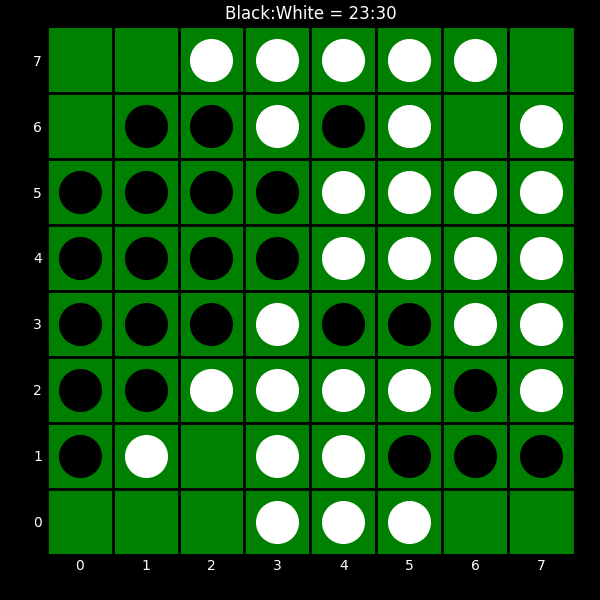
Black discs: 23
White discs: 30